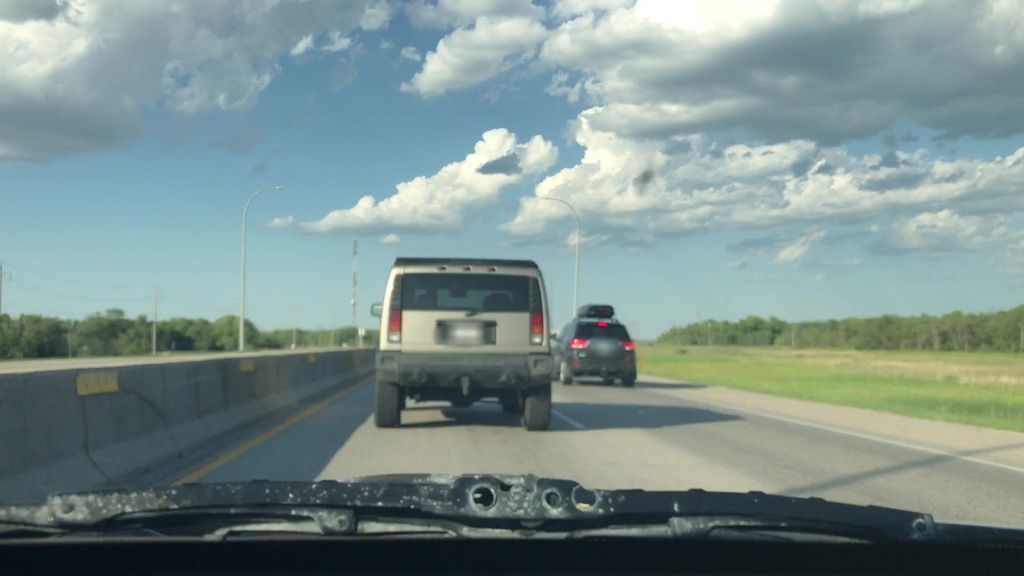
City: winnipeg